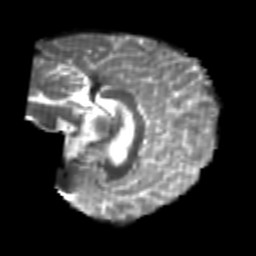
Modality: T2w
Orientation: sagittal
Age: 24
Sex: male
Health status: healthy
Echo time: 0.074 s